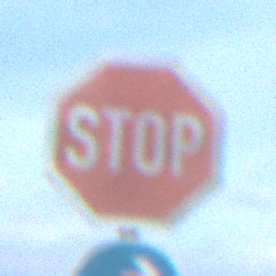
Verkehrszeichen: Stop
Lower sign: VorgeschriebeneFahrtrichtungRechts
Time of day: MorningAfternoon
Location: Outdoor (Nature)
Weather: PartlyCloudy
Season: NotSpecified
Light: Natural